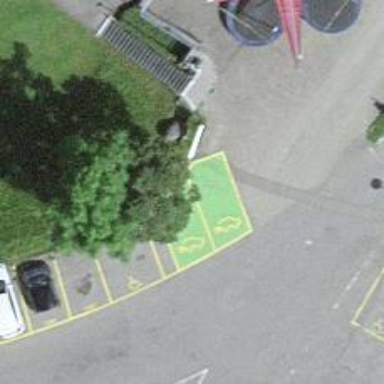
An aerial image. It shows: Charging station.